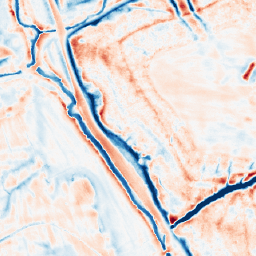
Category: edge_preserving
Decomposition family: bilateral
Decomposition parameters: d: 21
sigma_color: 25
sigma_space: 100
Upsampling method: nearest
Upsampling parameters: scale: 2
Upsampling scale: 2